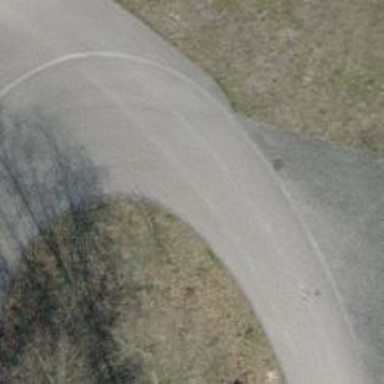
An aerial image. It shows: Asphalt track with grade1 surface.